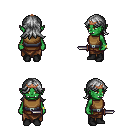
a pixel art fantasy rpg character, female body template, orc, green skin, leather chest armor, robe skirt, gray loose hair, bronze tiara, bracelets, black shoes, dagger, four views (front, back, left, right), 2x2 character sprite sheet, small pixel art, hard edges, no anti-aliasing